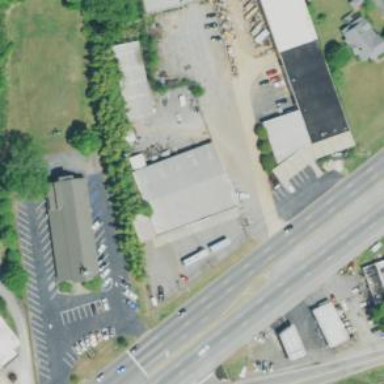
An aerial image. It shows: Commercial building.